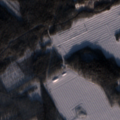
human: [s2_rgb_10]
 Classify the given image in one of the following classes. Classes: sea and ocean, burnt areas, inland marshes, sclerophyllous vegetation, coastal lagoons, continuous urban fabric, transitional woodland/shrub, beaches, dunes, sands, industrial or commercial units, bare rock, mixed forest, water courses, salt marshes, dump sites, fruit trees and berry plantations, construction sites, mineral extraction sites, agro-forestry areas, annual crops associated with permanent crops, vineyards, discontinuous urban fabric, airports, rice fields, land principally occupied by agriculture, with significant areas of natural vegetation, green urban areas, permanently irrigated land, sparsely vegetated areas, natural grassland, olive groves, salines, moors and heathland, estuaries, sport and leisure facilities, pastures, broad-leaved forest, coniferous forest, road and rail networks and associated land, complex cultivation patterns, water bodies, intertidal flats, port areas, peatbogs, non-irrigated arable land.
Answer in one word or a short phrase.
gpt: coniferous forest, transitional woodland/shrub